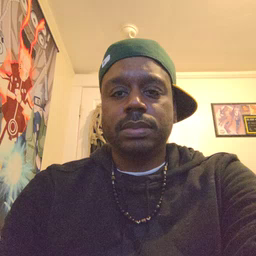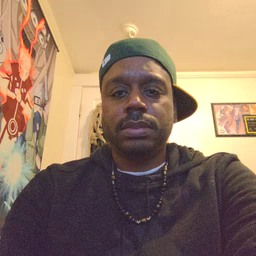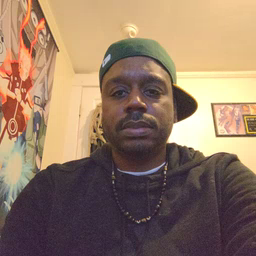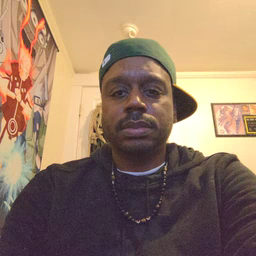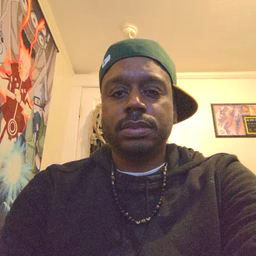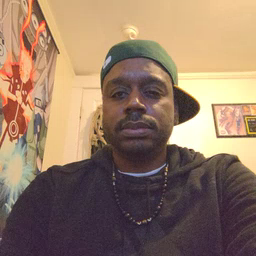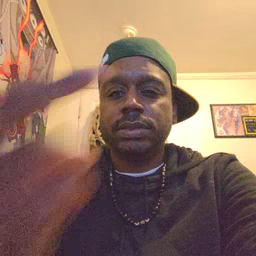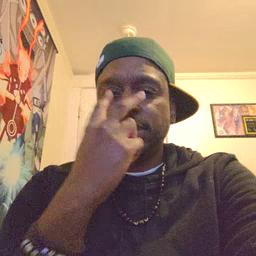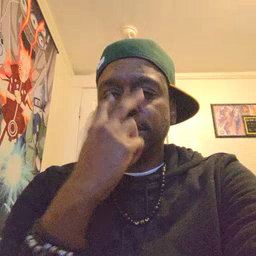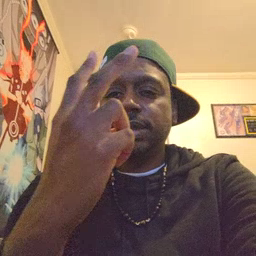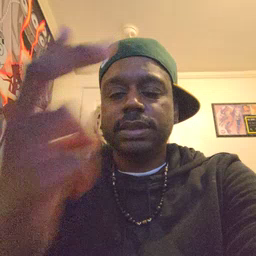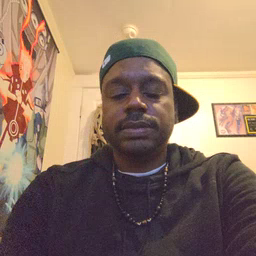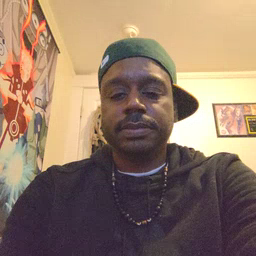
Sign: see